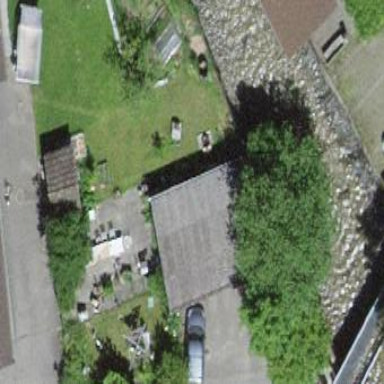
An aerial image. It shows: Garage.